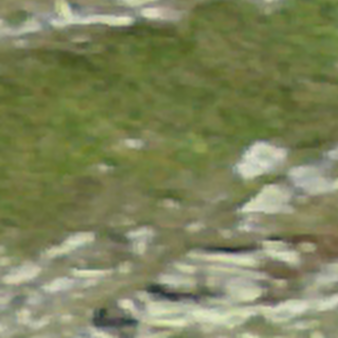
Label: other